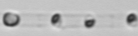
Label: Skeletonema